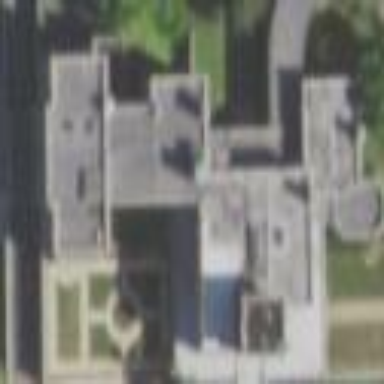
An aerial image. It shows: College building.